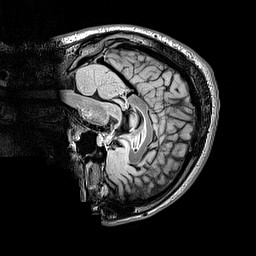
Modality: FLAIR
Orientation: sagittal
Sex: male
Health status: ill
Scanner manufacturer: siemens
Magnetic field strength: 3 T
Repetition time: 5 s
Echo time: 0.388 s